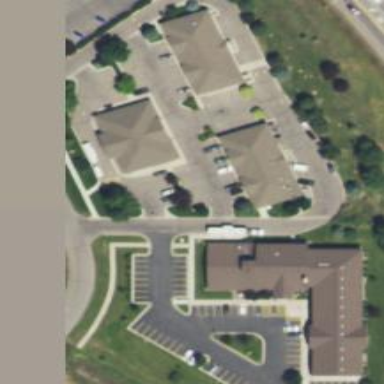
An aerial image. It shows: Veterinary facility.